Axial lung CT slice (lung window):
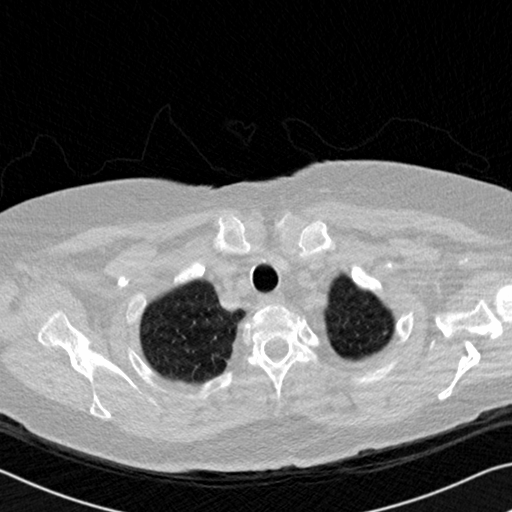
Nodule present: no